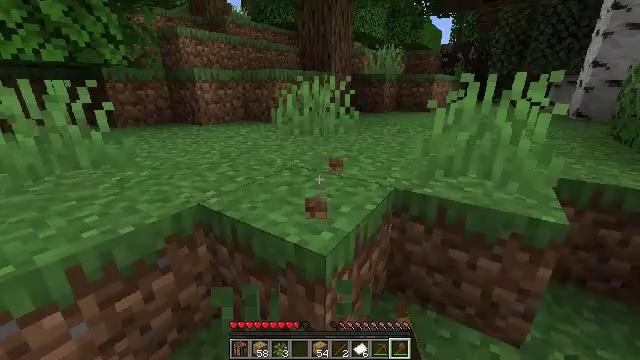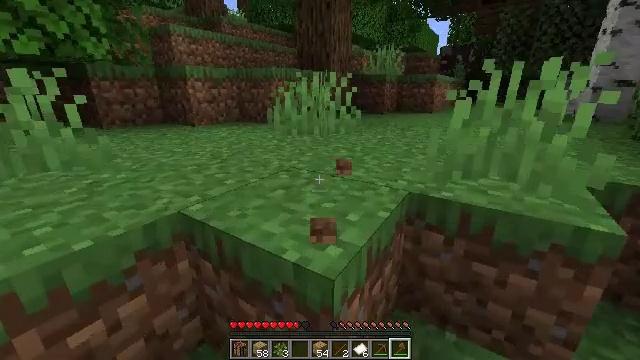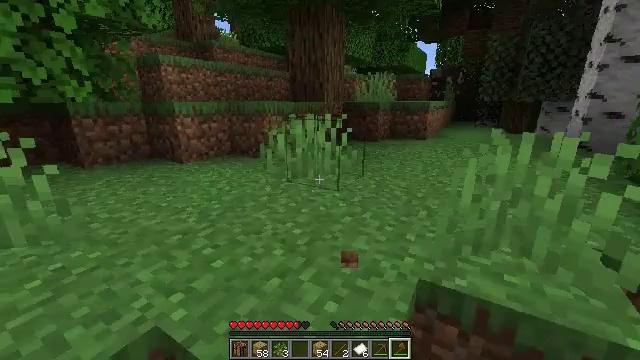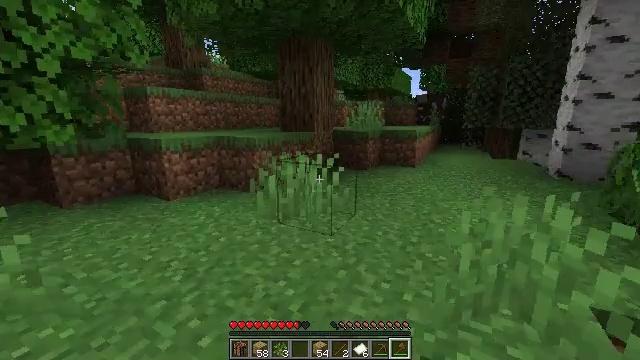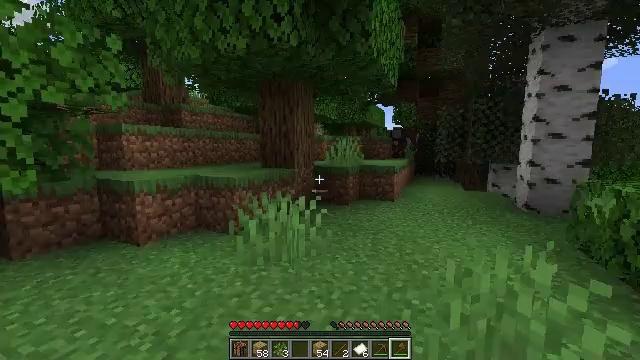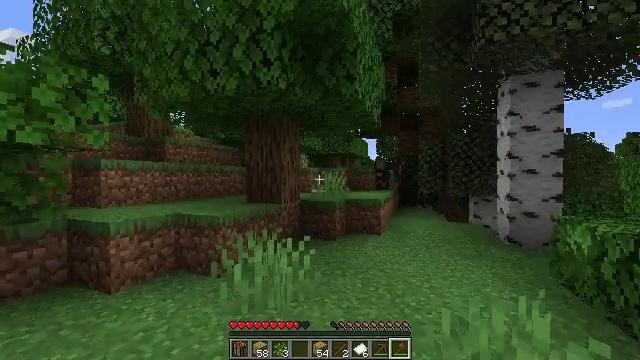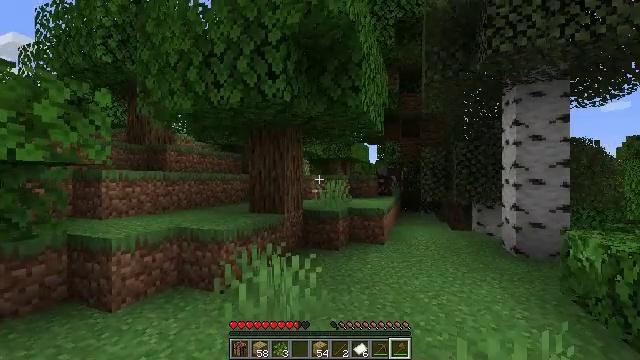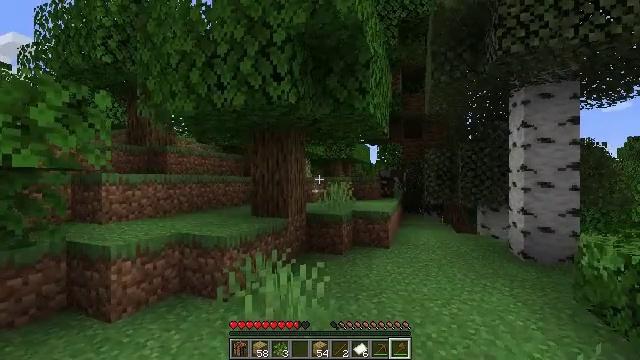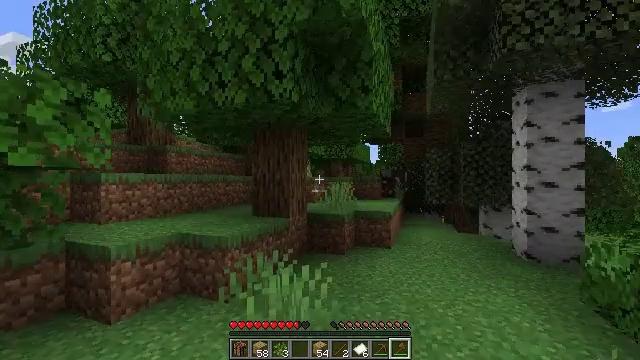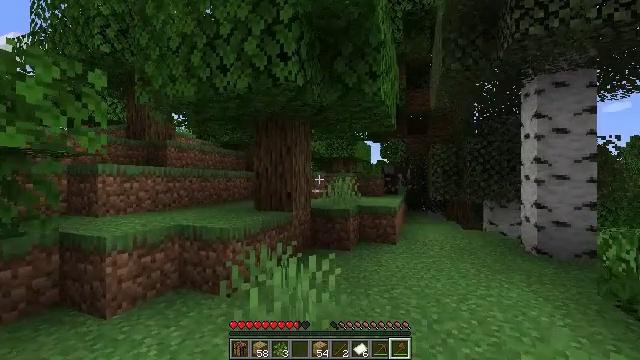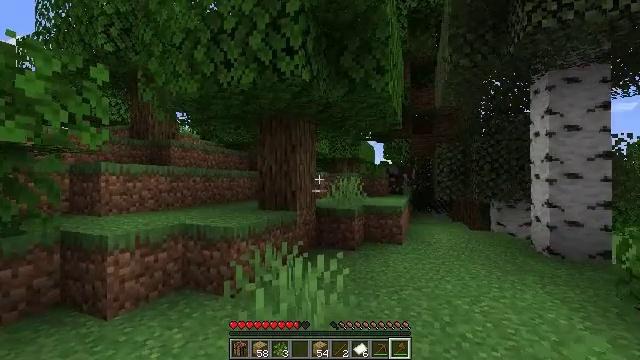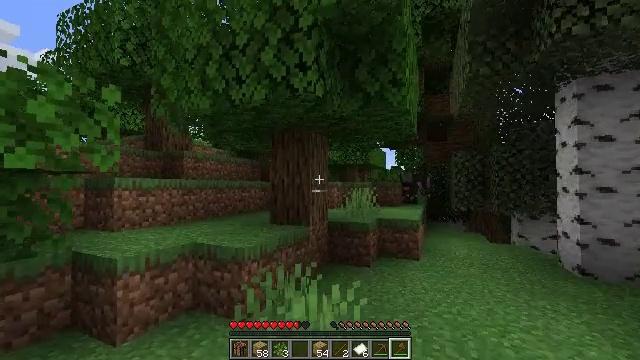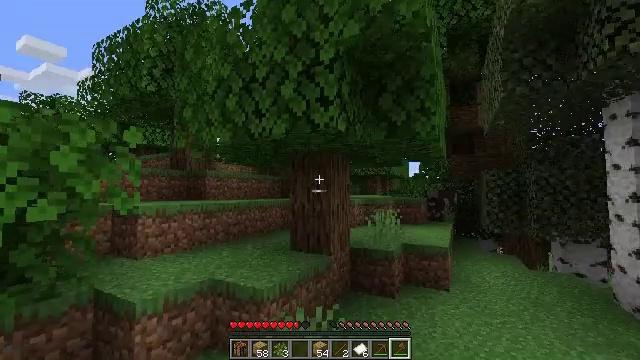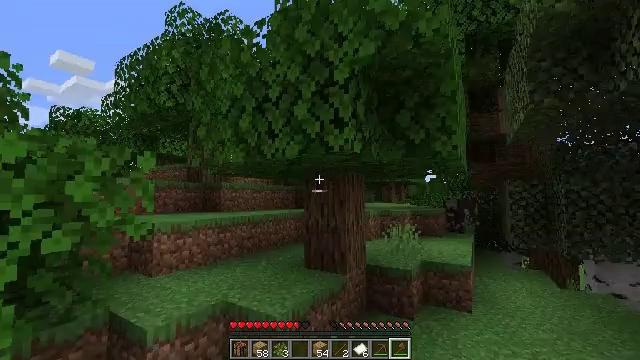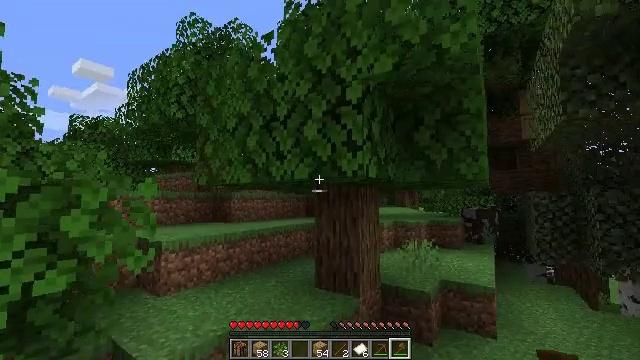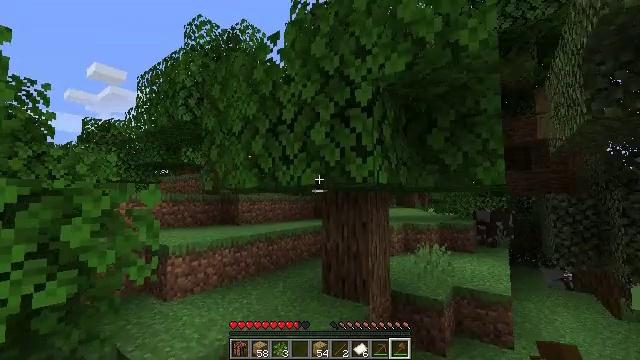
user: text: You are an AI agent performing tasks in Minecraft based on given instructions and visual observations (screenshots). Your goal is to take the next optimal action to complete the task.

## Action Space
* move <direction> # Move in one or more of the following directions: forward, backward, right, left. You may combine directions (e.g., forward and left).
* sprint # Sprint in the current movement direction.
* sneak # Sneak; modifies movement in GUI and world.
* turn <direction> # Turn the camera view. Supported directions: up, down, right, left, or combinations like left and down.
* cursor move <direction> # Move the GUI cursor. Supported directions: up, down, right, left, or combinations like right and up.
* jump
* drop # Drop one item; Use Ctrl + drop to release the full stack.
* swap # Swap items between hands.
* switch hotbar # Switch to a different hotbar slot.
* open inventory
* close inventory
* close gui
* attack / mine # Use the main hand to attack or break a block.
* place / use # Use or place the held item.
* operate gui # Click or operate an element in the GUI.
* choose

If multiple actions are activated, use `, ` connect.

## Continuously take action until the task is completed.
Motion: motion action
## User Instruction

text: Remove oak leaves from branches.
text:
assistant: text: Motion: move forward, turn up, jump
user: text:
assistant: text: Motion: move forward, turn right and up, jump
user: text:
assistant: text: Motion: move forward, turn right and up, jump
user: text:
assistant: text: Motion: move forward, turn right and up
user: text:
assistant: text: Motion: move forward, turn right and up
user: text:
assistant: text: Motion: move forward
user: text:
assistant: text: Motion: move forward
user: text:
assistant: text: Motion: move forward
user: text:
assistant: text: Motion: move forward
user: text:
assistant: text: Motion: move forward, jump
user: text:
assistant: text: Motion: move forward, turn left and up, jump
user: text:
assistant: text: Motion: move forward, turn left and up, jump
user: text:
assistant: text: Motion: move forward, turn left and up, jump
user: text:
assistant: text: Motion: move forward, turn left, jump
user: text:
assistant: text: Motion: move forward, turn left
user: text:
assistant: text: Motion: move forward, turn left
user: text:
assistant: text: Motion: move forward
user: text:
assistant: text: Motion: move forward
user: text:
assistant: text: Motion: move forward, turn left
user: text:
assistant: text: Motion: move forward, turn left and down
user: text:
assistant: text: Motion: move forward, turn left and down
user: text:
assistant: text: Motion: move forward, turn left and down
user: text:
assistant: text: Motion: move forward, turn left and down
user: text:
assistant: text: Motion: move forward, turn left and down
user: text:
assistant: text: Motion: move forward, turn left
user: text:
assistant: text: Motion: move forward
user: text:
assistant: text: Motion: move forward
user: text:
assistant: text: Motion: move forward
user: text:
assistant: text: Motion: move forward
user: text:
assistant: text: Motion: move forward, jump